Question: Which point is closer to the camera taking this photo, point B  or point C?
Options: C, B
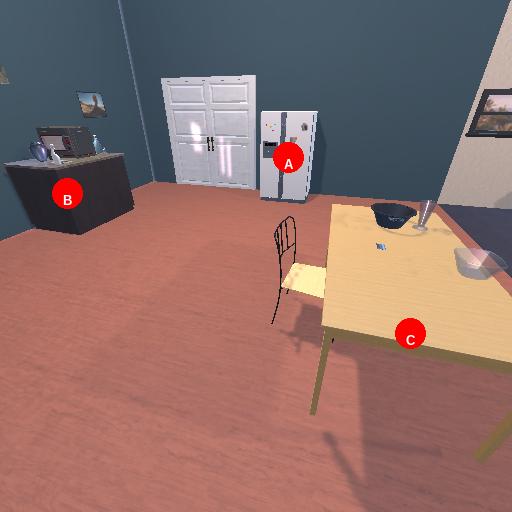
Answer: C